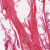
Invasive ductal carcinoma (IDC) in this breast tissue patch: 0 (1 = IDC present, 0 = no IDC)